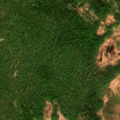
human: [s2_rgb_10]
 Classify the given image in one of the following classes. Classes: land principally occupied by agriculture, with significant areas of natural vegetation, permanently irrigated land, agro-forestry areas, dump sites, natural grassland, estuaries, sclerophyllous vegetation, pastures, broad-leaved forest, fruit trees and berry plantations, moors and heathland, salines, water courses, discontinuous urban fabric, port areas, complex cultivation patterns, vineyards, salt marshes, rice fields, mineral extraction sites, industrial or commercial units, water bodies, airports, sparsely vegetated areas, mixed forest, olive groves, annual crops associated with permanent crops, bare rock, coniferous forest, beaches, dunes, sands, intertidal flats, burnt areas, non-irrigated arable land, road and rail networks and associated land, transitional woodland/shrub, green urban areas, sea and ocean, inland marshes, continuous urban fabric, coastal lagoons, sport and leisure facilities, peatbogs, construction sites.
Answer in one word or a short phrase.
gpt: coniferous forest, transitional woodland/shrub